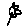
Label: flower